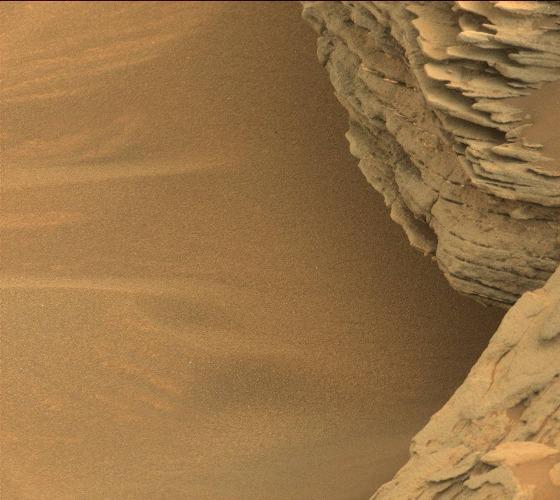
Terrain classes present: Bedrock, Gravel / Sand / Soil